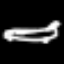
Label: airplane